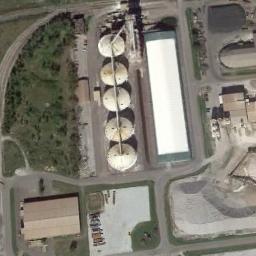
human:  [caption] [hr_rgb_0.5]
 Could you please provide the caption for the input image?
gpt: There are many storage tanks and many buildings in the factory, And there are large lawns in the factory .

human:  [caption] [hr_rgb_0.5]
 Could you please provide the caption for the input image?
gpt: There are five storage tanks on the side of the white house .

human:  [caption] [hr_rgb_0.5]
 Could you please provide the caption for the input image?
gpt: There is a white building next to the storage tank .

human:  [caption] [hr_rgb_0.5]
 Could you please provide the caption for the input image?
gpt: There are five white storage tanks on the bare land next to the grass .

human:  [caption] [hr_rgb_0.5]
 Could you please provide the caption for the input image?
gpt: There are five storage tanks beside a white building .